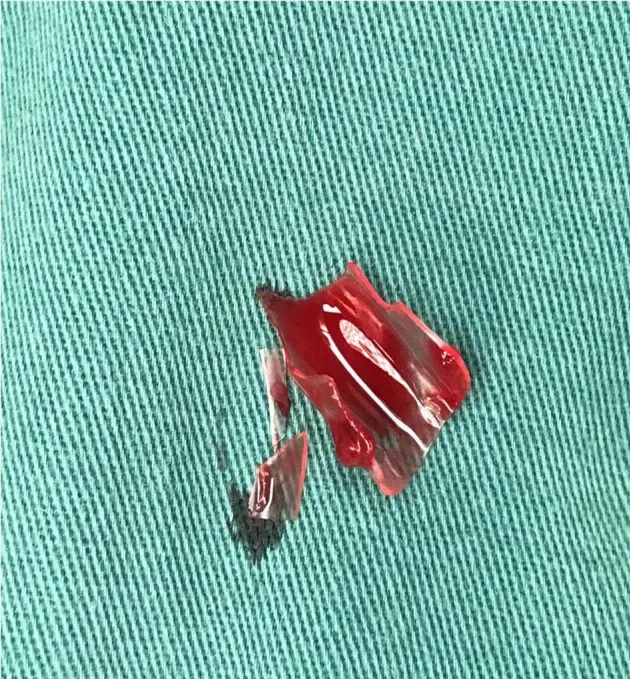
Surgical specimen. A ring-shaped glass bottle with a length of about 1.2 cm and a diameter of 0.5 cm and three pieces of rice-sized glass slag were removed during the operation.
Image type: medical_photograph (other_medical_photograph)